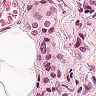
Metastatic tissue present: yes